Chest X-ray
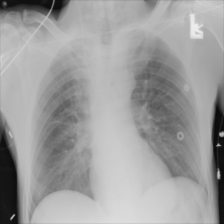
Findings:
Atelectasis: negative
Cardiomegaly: negative
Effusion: negative
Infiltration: negative
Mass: negative
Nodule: negative
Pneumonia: negative
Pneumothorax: negative
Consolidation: negative
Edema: negative
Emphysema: negative
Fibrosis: negative
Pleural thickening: negative
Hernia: negative